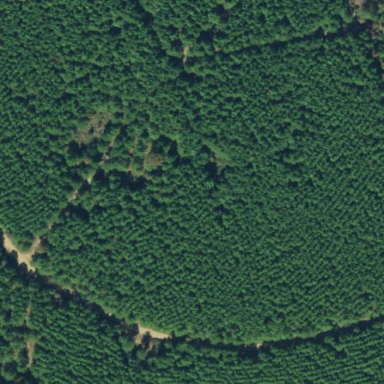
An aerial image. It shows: Evergreen forest with needle-leaved trees.